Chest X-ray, AP view. Patient: 41 years old, sex F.
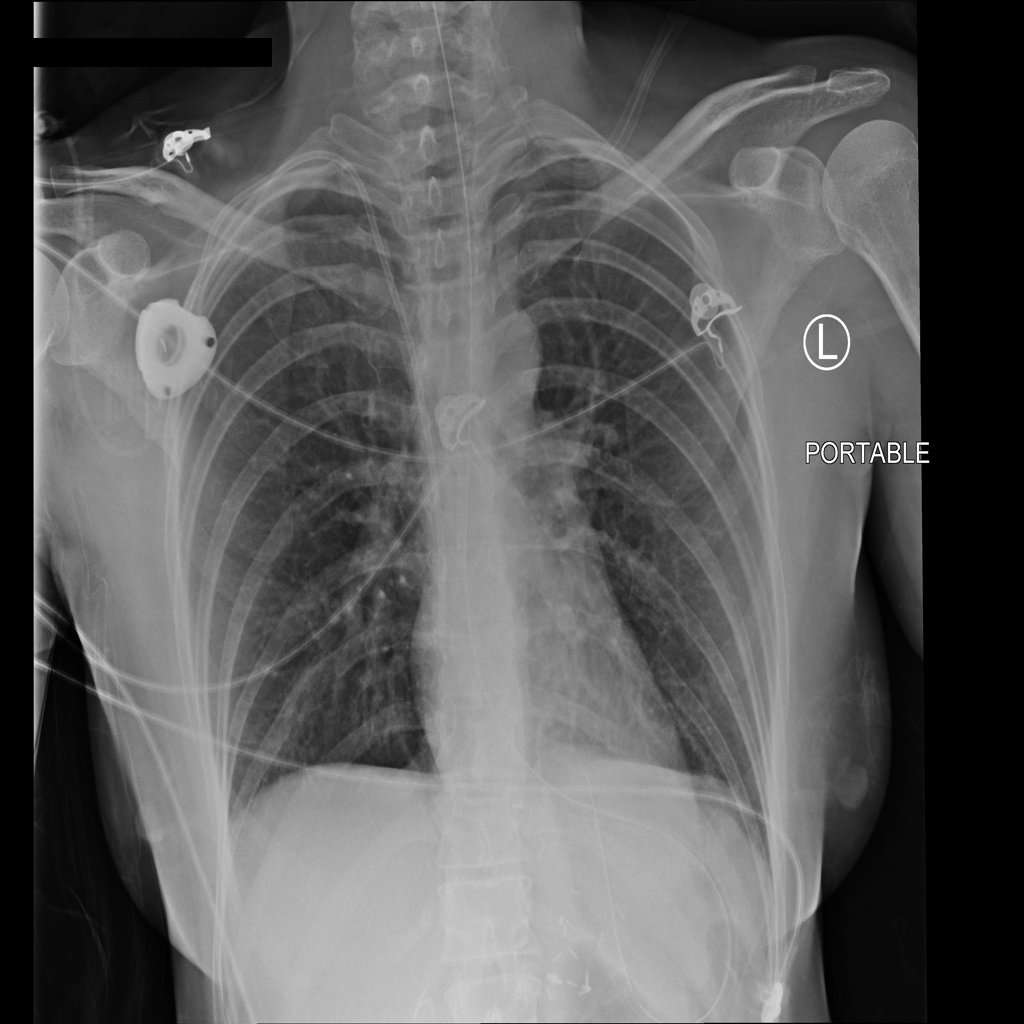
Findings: No Finding